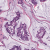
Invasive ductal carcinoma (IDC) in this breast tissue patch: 1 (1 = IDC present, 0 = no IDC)